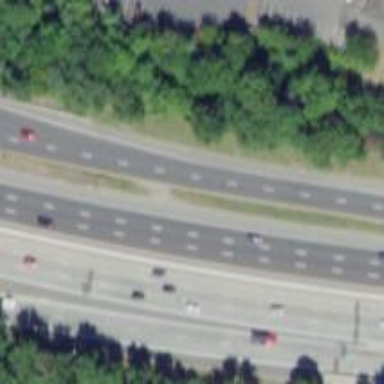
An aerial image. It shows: Urban freeway or expressway.